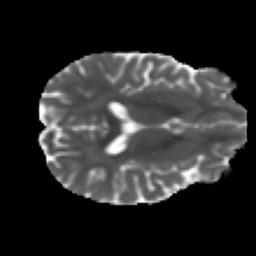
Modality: MD
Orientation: axial
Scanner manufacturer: ge
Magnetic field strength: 3 T
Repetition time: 7.98 s
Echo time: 0.0701 s